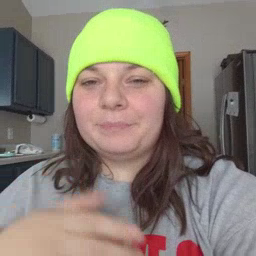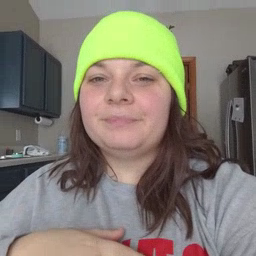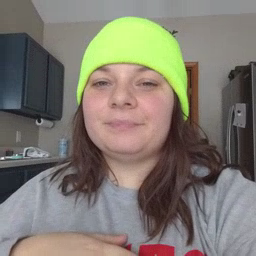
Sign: every